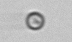
Label: nanoplankton_mix